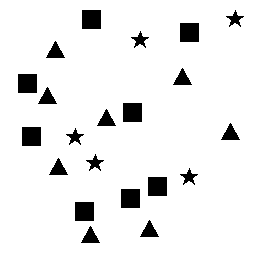
Squares: 8
Triangles: 8
Stars: 5
Total shapes: 21